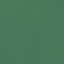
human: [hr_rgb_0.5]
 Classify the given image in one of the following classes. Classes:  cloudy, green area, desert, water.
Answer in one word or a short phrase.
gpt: water